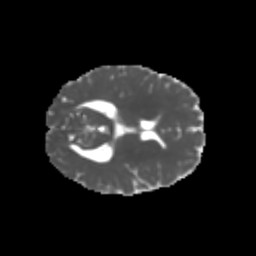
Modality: MD
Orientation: axial
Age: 7
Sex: male
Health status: healthy